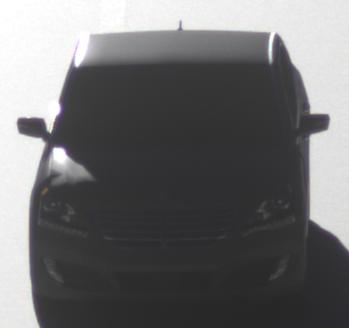
Make: Hyundai
Model: Equus
Detailed model: Gen. 2 VI
Model produced from: 2009
Model produced until: 2016
Doors: 4
Color: gray
Road condition: dry road
Daytime: sunrise or sunset
Contrast: high contrast